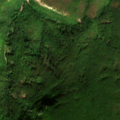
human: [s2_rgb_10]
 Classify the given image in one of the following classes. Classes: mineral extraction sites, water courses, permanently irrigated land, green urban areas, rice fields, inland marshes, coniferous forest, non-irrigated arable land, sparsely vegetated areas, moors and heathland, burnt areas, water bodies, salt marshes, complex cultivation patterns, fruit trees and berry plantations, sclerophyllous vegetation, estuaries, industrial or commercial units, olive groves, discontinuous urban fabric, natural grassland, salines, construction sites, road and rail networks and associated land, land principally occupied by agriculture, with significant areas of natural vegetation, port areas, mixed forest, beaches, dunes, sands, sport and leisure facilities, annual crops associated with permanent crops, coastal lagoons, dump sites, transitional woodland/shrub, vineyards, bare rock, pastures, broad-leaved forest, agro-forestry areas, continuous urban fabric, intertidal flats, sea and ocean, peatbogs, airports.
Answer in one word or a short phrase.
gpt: broad-leaved forest, transitional woodland/shrub